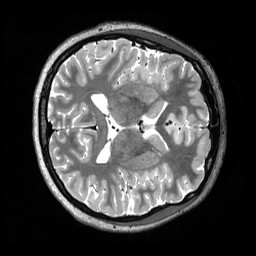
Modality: T2w
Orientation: axial
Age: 22
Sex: female
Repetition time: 3.2 s
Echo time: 0.563 s